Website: bh-photo
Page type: gifting
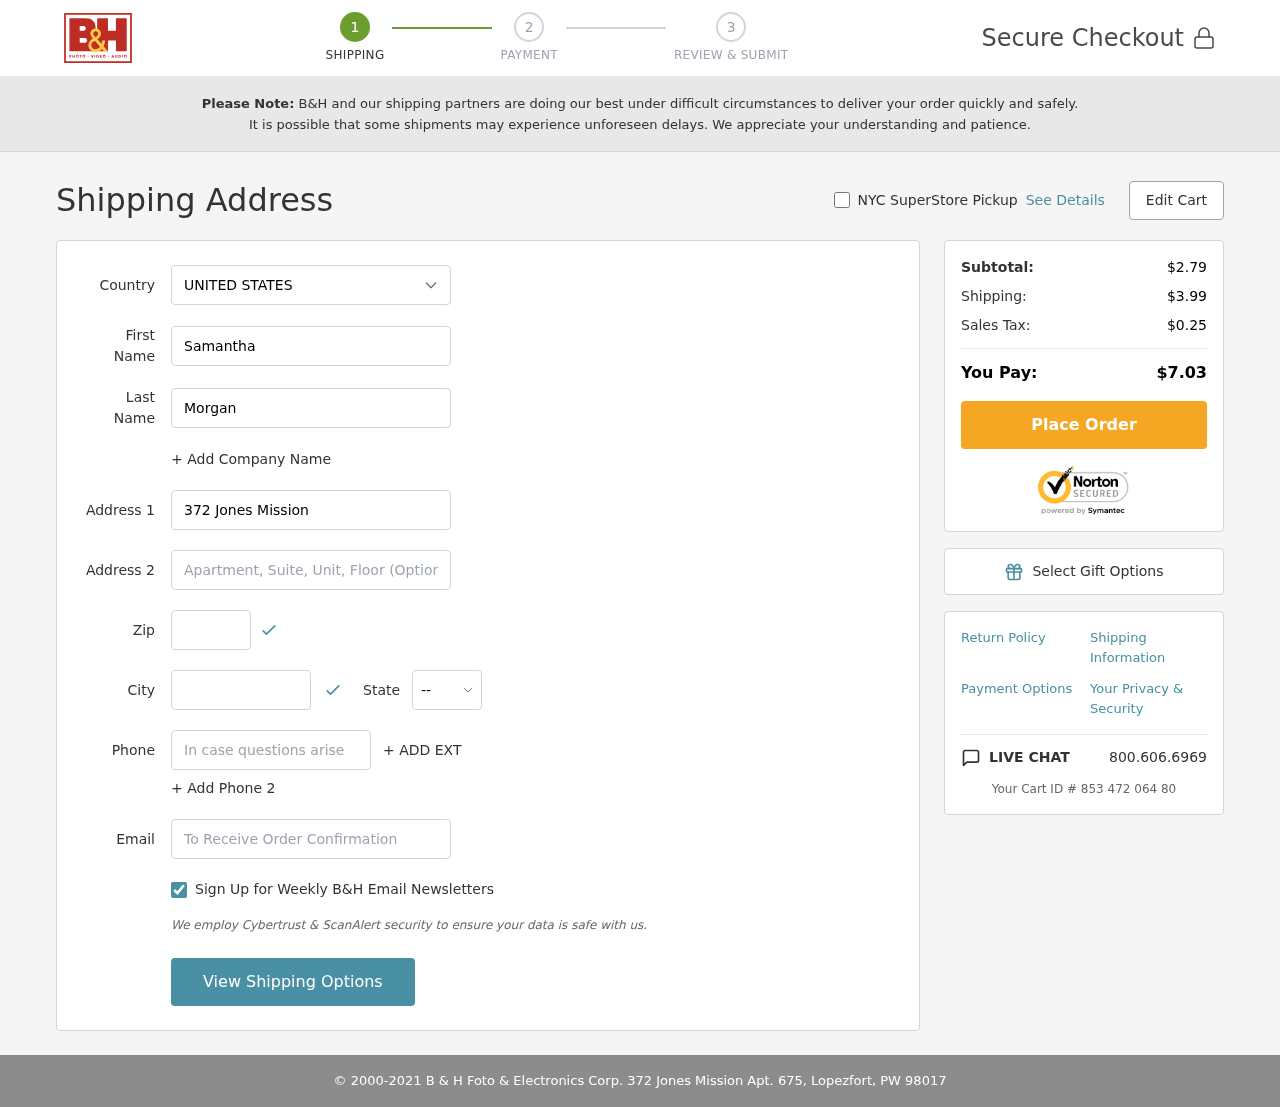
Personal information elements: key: PII_CITY
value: Lopezfort
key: PII_COUNTRY
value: United States
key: PII_EMAIL
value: smorgan@gmail.com
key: PII_FIRSTNAME
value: Samantha
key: PII_LASTNAME
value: Morgan
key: PII_PHONE
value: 9385475022
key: PII_POSTCODE
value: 98017
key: PII_STATE_ABBR
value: PW
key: PII_STREET
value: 372 Jones Mission Apt. 675
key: PII_STREET2
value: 483 Howard Viaduct
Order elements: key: ORDER_SUBTOTAL
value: $2.79
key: ORDER_SHIPPING_COST
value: $3.99
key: ORDER_TAX
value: $0.25
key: ORDER_TOTAL
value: $7.03
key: ORDER_ID
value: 853 472 064 80